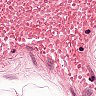
Metastatic tissue present: no